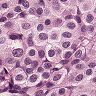
Metastatic tissue present: yes